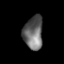
Tissue: lung
Cell type: Endothelial cells
Senescence score: 0.1299
Nuclear area (px): 631
Mean DAPI intensity: 103.951